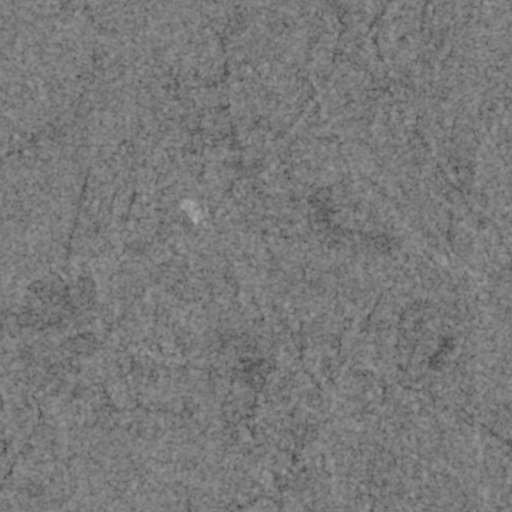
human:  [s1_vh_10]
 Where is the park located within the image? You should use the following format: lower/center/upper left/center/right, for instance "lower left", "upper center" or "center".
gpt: The park is located in the lower left of the image.
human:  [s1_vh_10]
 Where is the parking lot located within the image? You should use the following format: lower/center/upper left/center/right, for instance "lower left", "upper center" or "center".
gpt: The parking lot is located in the lower right of the image.
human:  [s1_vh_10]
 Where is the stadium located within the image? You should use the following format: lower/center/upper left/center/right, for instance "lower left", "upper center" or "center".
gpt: The stadium is located in the lower center of the image.
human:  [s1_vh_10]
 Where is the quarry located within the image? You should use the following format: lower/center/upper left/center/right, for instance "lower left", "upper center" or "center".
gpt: There is no quarry in the image.

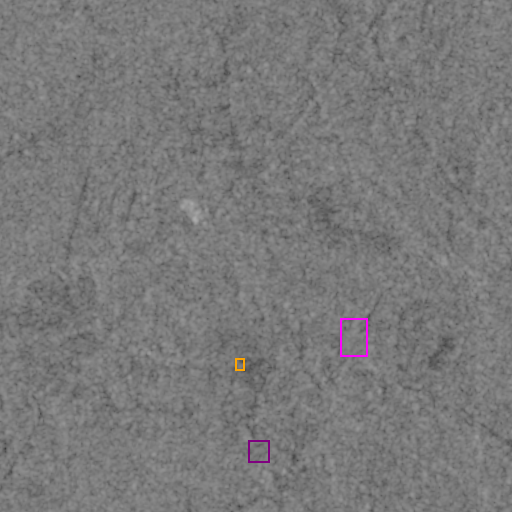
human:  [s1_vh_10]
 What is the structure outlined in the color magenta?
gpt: The structure outlined in magenta is a crop field.
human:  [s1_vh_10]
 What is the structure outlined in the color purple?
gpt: The structure outlined in purple is a park.
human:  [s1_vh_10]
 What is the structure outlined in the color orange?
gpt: The structure outlined in orange is a parking lot.
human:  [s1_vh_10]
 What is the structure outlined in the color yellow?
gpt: There is no yellow outline.